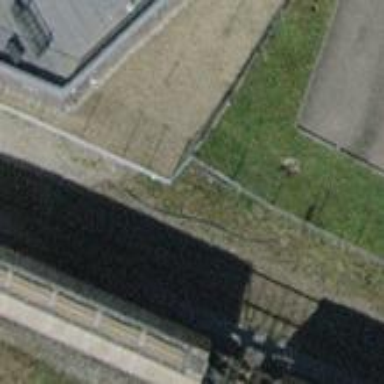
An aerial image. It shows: Railway buffer stop.